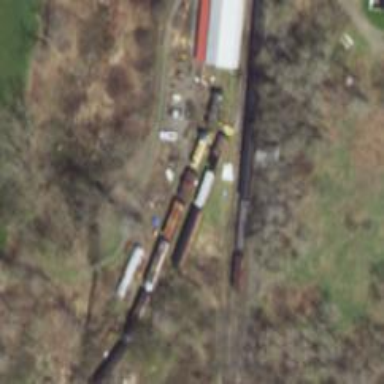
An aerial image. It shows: Railway spur service.